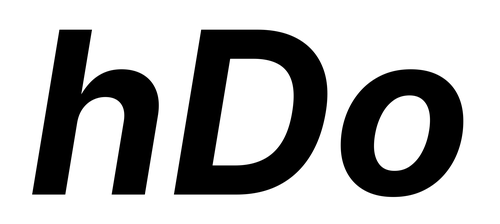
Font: Inter-Italic_Bold_Italic